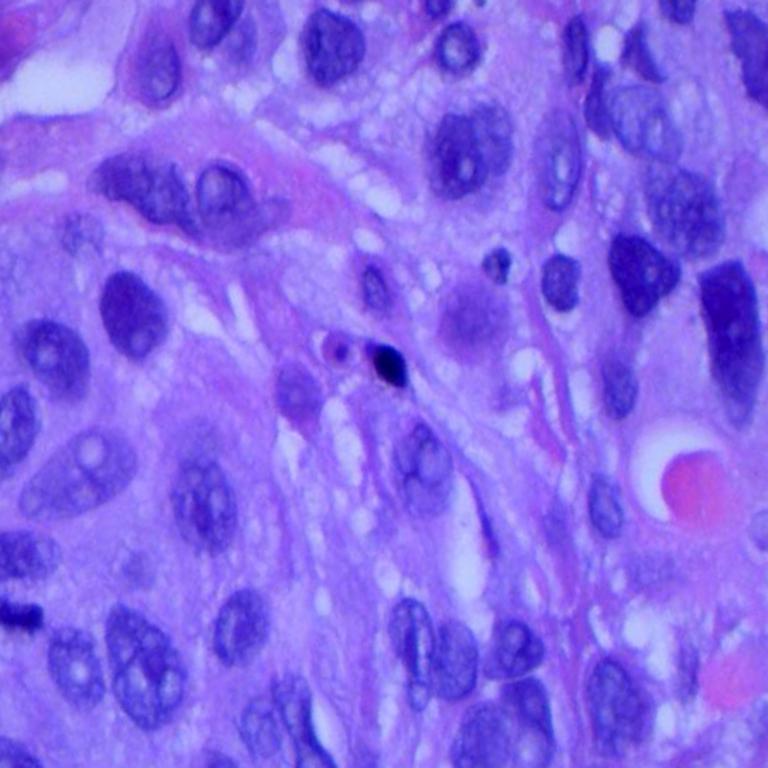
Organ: lung
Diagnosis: squamous carcinomas